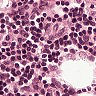
Metastatic tissue present: no